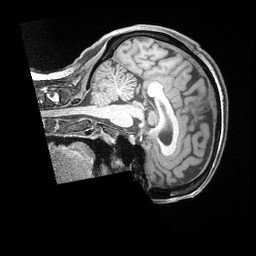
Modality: T1w
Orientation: sagittal
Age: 39
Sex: female
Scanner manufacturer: siemens
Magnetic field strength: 3 T
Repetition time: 2 s
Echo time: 0.00211 s